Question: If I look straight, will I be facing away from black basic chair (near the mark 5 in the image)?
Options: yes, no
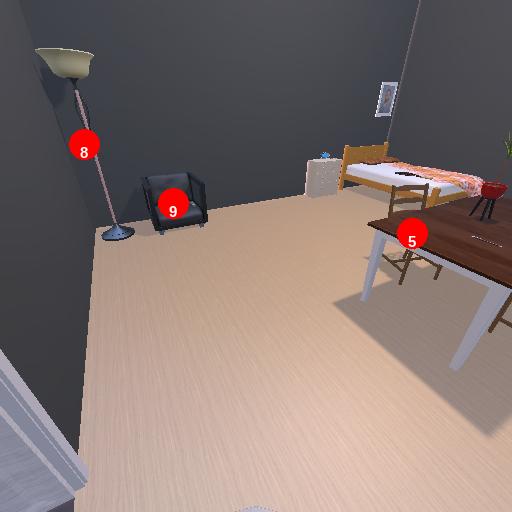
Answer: yes